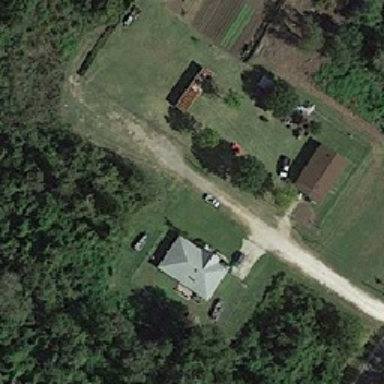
Sparsely populated in this land and there were only a few cars a few villa ! .